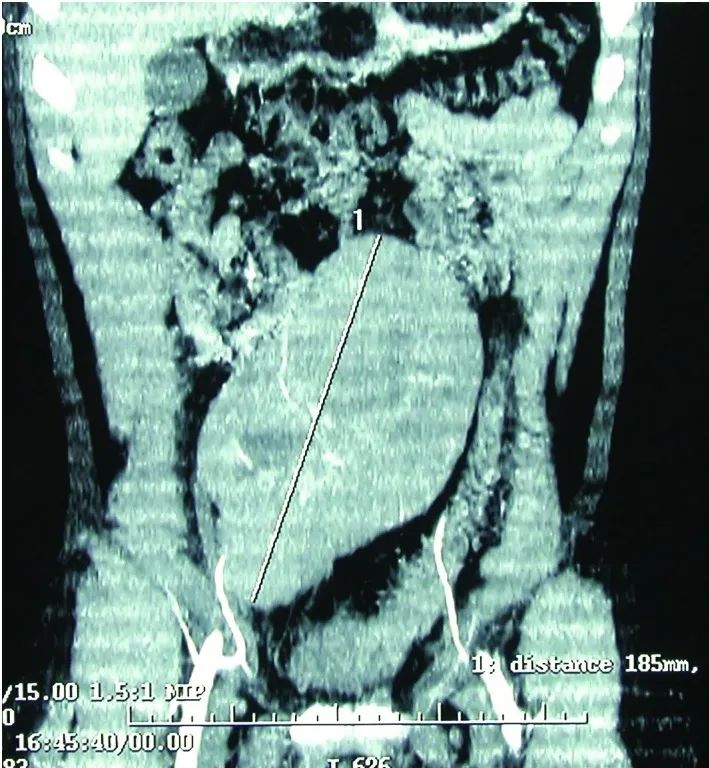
Abdominal computerized tomography shows a solid mass located in the right iliac fossa.
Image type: radiology (ct)